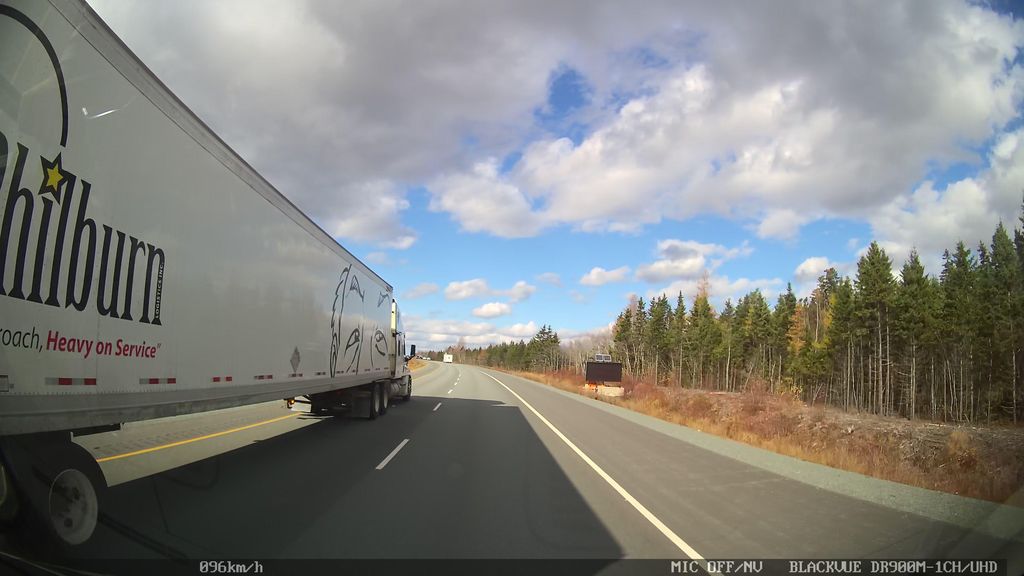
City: halifax